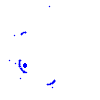
Particle: pion